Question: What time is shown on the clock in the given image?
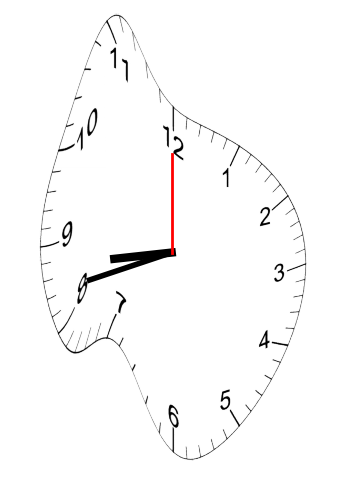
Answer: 08:42:00